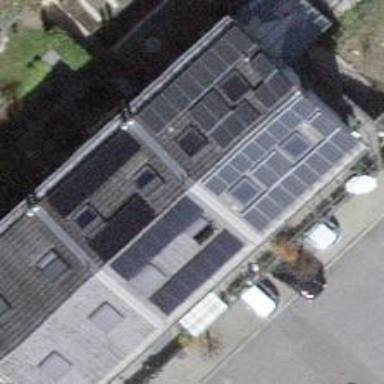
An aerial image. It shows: Solar power generator with photovoltaic panels.